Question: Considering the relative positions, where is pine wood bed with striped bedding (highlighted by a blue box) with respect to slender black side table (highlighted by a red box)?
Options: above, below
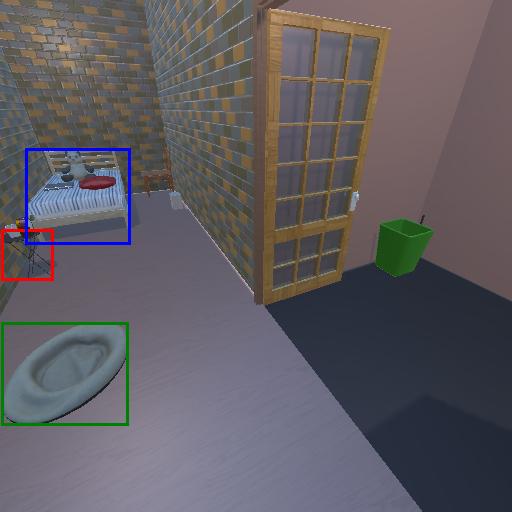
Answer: above